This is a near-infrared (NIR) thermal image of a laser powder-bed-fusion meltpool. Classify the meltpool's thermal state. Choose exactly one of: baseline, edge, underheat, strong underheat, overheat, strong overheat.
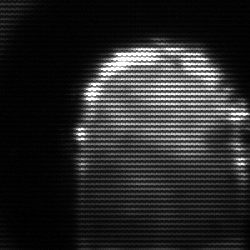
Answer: baseline